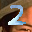
Label: 2